Interaction volume radius: 10 \u00c5
Interaction volume height: 10 \u00c5
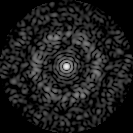
Disorder parameter: 0.8296